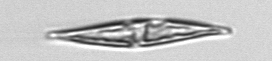
Label: Pleurosigma